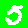
Digit: 5